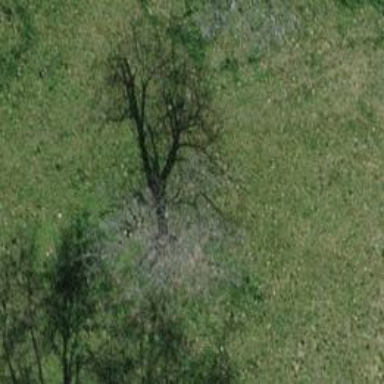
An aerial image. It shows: Garden with deciduous broadleaved trees.